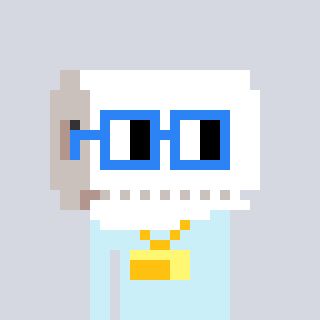
a pixel art character with square blue glasses, a toiletpaper-full-shaped head and a cold-colored body on a cool background